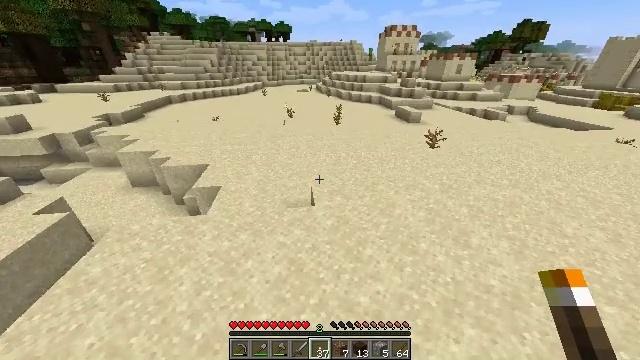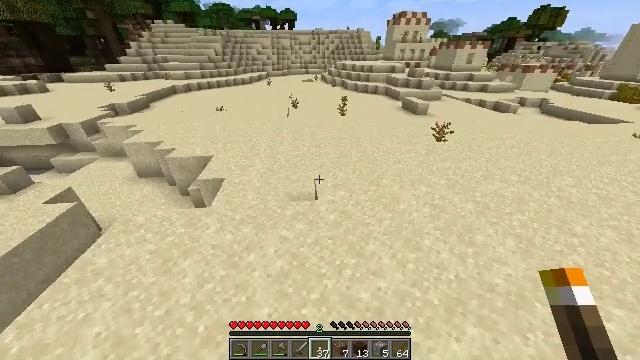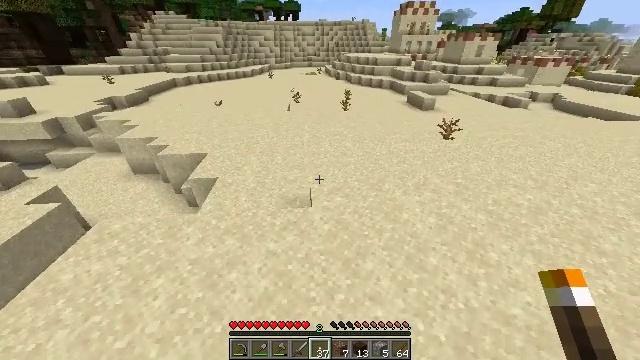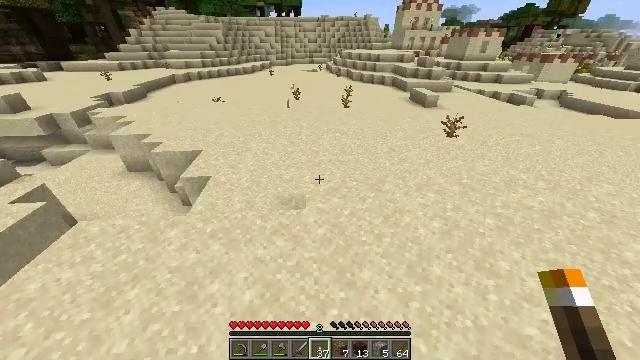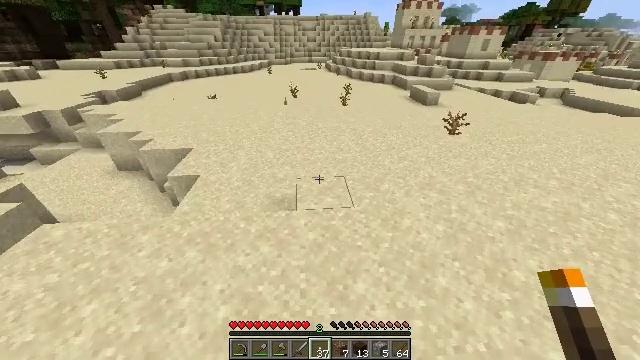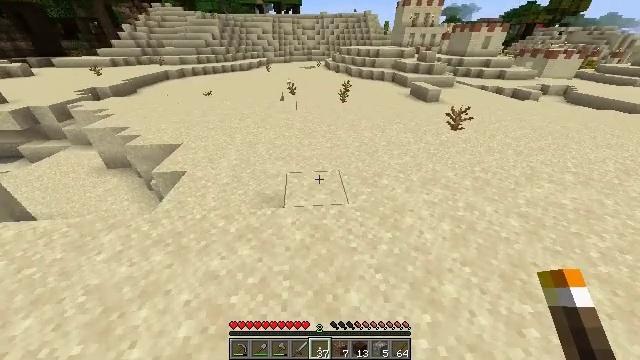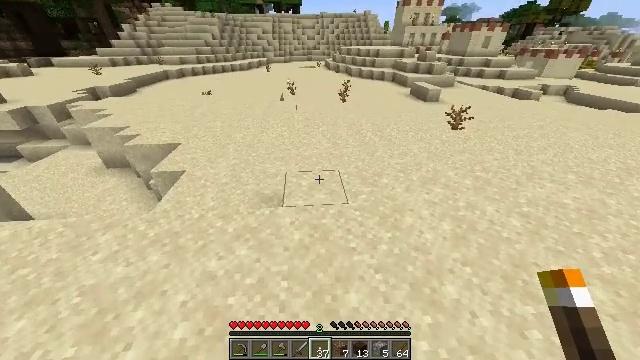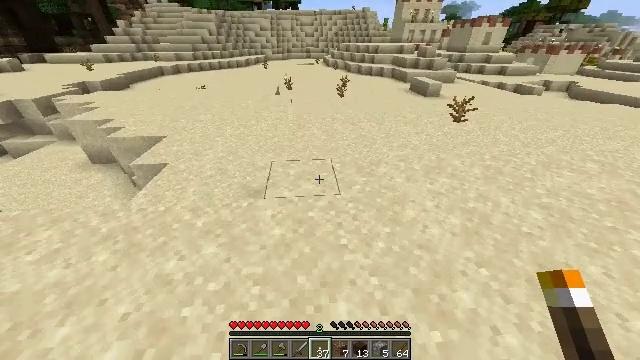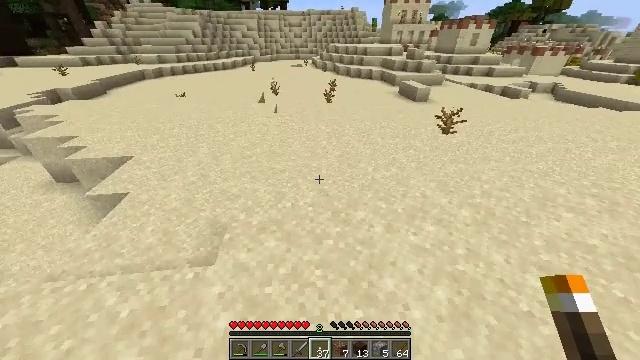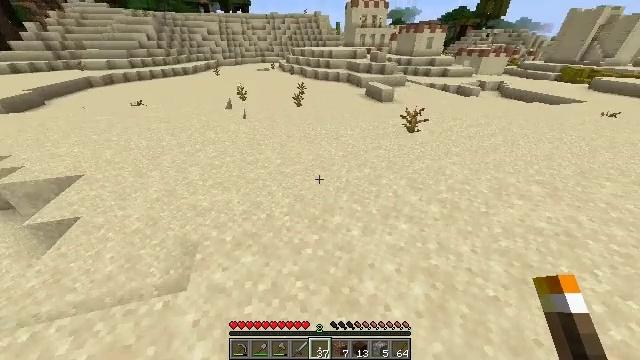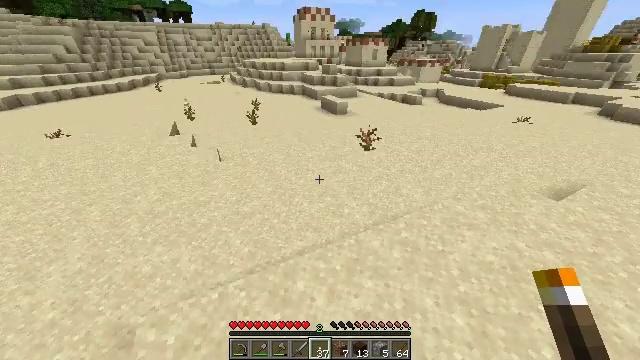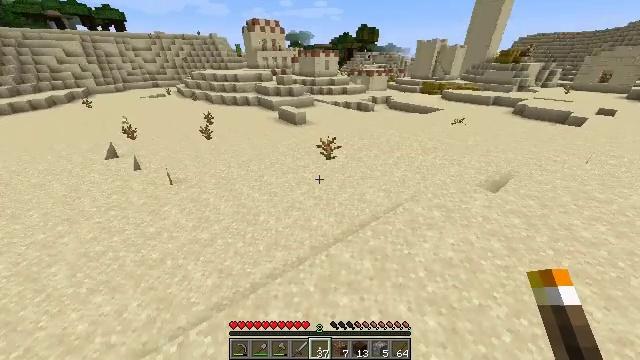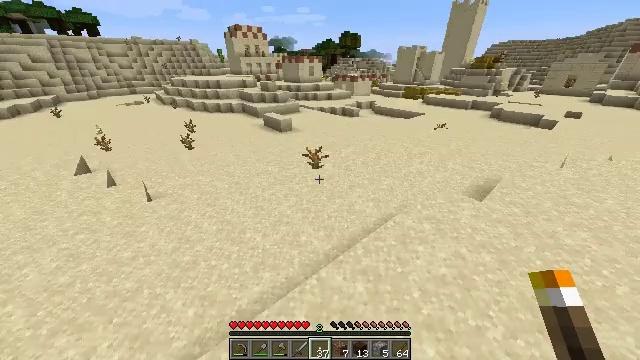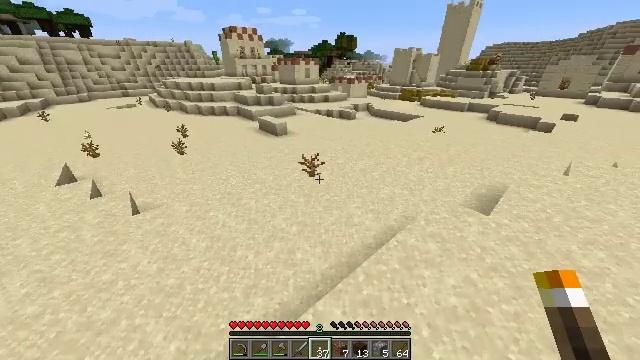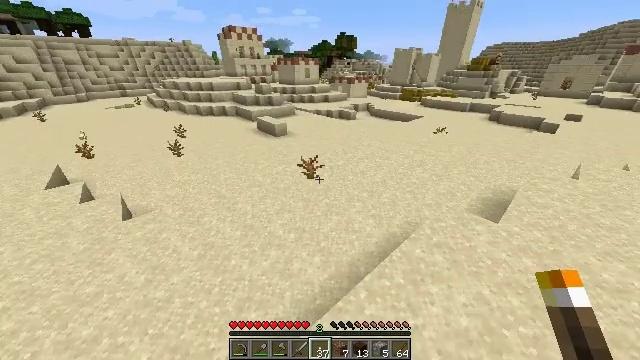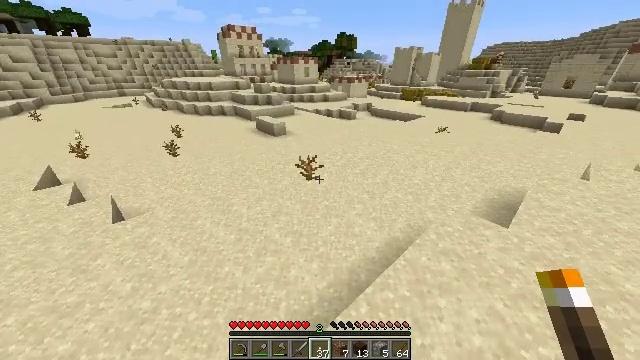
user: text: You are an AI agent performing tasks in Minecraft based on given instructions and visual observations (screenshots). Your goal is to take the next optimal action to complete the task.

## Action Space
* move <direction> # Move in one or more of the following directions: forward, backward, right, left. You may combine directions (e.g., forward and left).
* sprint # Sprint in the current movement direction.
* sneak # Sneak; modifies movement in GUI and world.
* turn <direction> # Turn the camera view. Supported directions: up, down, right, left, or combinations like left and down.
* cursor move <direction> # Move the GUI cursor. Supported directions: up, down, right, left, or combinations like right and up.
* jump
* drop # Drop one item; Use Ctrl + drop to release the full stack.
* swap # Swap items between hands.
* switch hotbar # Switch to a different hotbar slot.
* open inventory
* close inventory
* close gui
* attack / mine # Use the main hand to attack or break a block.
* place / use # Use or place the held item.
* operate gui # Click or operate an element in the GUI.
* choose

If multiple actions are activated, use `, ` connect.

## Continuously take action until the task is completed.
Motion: motion action
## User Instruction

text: Mine a hay block from the field.
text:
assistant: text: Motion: move forward and move right, sprint, turn left and down, jump
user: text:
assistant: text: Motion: move forward and move right, sprint, turn left and down, jump
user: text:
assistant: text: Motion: move forward and move right, sprint, jump
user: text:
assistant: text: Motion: move forward and move right, sprint, jump
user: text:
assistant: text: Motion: move forward and move right, sprint, jump
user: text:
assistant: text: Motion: move forward and move right, sprint, jump
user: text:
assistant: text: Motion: move forward and move right, sprint, jump
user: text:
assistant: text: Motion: move forward and move right, sprint, turn right, jump
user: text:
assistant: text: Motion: move forward and move right, sprint, turn right, jump
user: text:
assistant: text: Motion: move forward and move right, sprint, turn right and up, jump
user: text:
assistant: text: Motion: move forward and move right, sprint, turn right and up, jump
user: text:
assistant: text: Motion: move forward and move right, sprint, turn right and up, jump
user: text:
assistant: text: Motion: move forward and move right, sprint, jump
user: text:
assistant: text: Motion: move forward and move right, sprint, jump
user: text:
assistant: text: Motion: move forward and move right, sprint, jump
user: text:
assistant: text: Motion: move forward and move right, sprint, jump
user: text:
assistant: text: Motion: move forward, sprint, jump
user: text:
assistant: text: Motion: move forward, sprint, jump
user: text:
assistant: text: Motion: move forward, sprint, jump
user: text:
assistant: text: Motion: move forward, sprint, jump
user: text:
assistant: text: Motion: move forward, sprint, jump
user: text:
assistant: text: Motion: move forward, sprint, jump
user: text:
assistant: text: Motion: move forward, sprint, jump
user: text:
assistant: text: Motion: move forward, sprint, jump
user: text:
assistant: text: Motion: move forward, sprint, jump
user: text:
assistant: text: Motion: move forward, sprint, jump
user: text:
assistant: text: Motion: move forward, sprint, jump
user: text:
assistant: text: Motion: move forward, sprint, jump
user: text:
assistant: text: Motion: move forward, sprint, jump
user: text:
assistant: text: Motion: move forward, sprint, jump